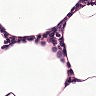
Metastatic tissue present: no